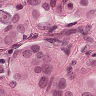
Metastatic tissue present: yes